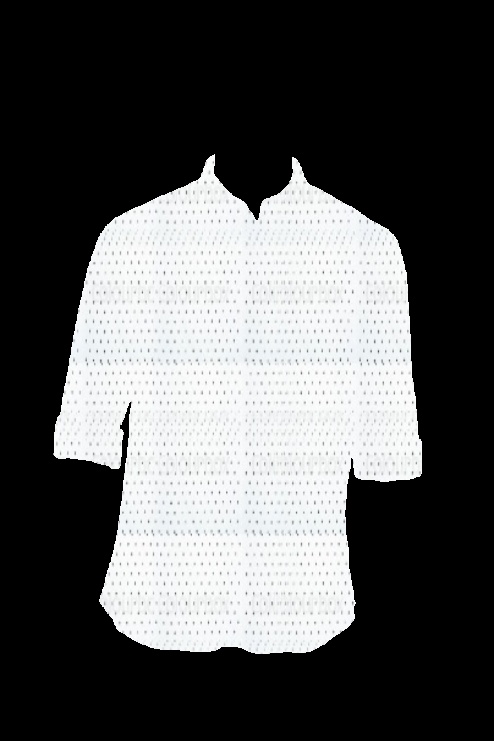
white polka dot tee